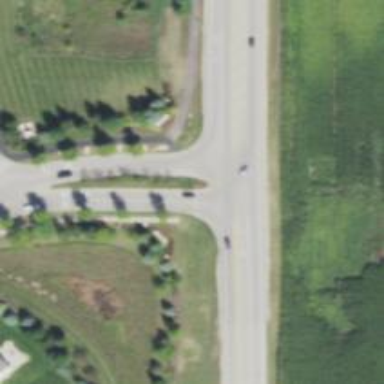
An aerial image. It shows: Tertiary road.